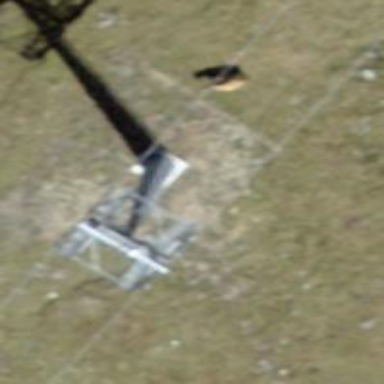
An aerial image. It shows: Pylon used for aerialway.